Field crop: tomato
Growth stage: 1
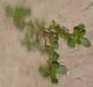
Species: portulaca